Question: as i try to learn through other questions , still i cant get it to work
this is my code so far , trying to be as thorough as i could get .
'''
var resluts = []; //its a collections of id's - list items of unsorted list as strings
$('#next').click(function() {
var RLength = resluts.length;
alert(resluts);
});
'''
'''
function UbpdateSecondStage(arr) {
var WebMethod ="GetSecondStageData";
var page ="Default.aspx/";
var target = page + WebMethod;
var SendParameters = Sys.Serialization.JavaScriptSerializer.serialize(arr);
jQueryAjxUpdt(target, SendParameters);
}
function jQueryAjxUpdt(targetUrl, SentPars) {
$.ajax({
type: 'POST',
url: targetUrl,
data: {
'sentobj':SentPars
},
contentType: "application/json; charset=utf-8",
dataType: "json",
success: function (data) {
//alert(data);
}
});
}
'''
'''
[WebMethod]
public static string GetSecondStageData(object sentobj)
{
var x = sentobj;
return ?? ...do i have to give a return.. even if i do not require one ?
}
'''
what is wrong with my code ?. it's first time i tried that approach .
thanks.

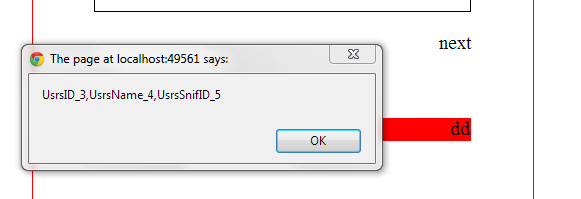
Answer: Modify your 'WebMethod' like this and try again:
'''
[WebMethod]
public static string GetSecondStageData(object sentobj)
{
var x = sentobj;
return DateTime.Now.ToString();
}
'''